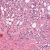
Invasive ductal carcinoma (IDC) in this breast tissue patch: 1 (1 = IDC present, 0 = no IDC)